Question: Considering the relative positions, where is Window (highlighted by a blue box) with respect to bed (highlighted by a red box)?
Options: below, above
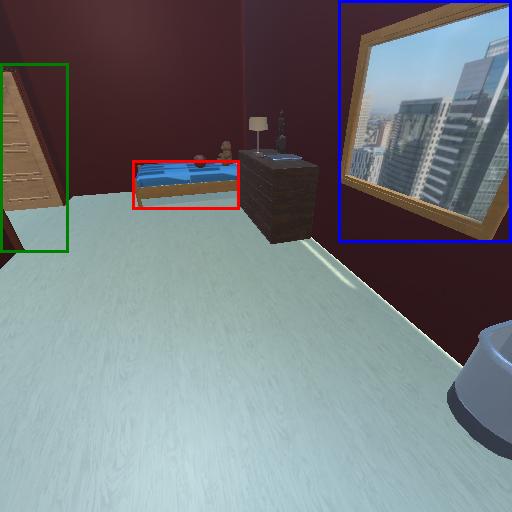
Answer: below